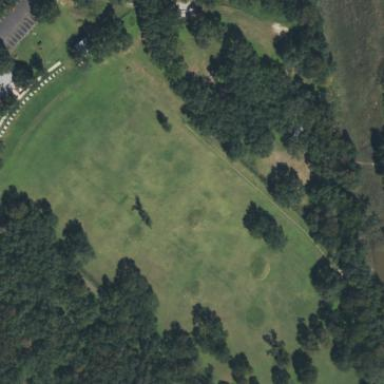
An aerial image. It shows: Driving range for golf on grass.